Question: I'm developing a simple application with CakePhp, and need some help on creating a multi-record edit form using some related data.
The application I'm developing is pretty straightforward, its main purpose is managing students records: updating, deleting, changing a student from one group to another, the usual suspects.
The relevant tables of the database are:
= (, teacher, classroom, etc)
=(, , since, until)
= (, name, last_name, etc)
= (, assitance, date)
(, , meta_information )
As you might have gathered from the tables above, the application is supposed to aid in recording assitance. Which is where I'm having some issues.
What I want to do is this:
- - - Register assitance should redirect to a view in wich for every student belonging to that group, the user can see the student's assitance, edit them, and save. Something like this:
In which stands for "Absent" and for "Present" and the user can edit everyone, and the save.
I just don't know how to go about that? How do I manage that? I've managed to create a multi-edit form for the assitance, but adding the related data is a pain, I don't know if I should query the students from the groups controllers and then pass that to the action to register assitance, or manage all the logic inside the assitance controller?
Any help would be great,
thanks!
Edit: Here's the output of '$this->Student->find('first');'
'''
Array (
[Alumno] => Array (
[id] => 14
[tipo] => dni
[dni] => <PHONE>
[apellido] => COQUITO
[nombre] => Pepe
[carrera] => Composicion Musical
[creado] => 2011-01-08 17:59:00
[modificado] => 2011-01-08 17:59:00
)
)
'''
The output is in spanish. = Student, = first name, = last_name.
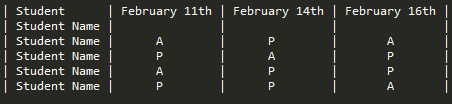
Answer: Well, I managed to find a solution to this. I was waiting to see if anyone found something better, as I'm pretty sure my solution is far from the best, but here it goes, in case someone finds this question in the future.
My issue was that I needed, for every group I selected to register assitance:
1. Every student that belonged to that group
2. All the assitances of the students belonging to that group
Now, in order to make use of the <URL>, I needed '$this->data' to have ann array like this:
'''
Array
(
[Assitance] => Array
(
[5] => Array
(
[id] => 5
[date] => 2011-01-09
[assitance] => A
[updated] => 2011-01-16 21:32:00
[created] => 2011-01-16 21:32:00
)
[6] => Array
(
[id] => 6
[date] => 2011-03-09
[assitance] => A
[updated] => 2011-01-16 21:32:00
[created] => 2011-01-16 21:32:00
)
)
)
'''
at the same time, though, I needed , to be able to loop trough them, and display the edit forms for every assitance in a table like the one in the question:

What I ended up doing is this
1. First, I query all the students belonging to the selected group.
2. For each student get all his/her assitances .
so, for each student, I ended up having an array like this:
'''
Array
(
[Student] => Array
(
[id] => 12
[last_name] => LASARTE
[name] => Julia
[created] => 2011-01-08 16:35:00
[updated] => 2011-01-08 16:35:00
[assitance] => Array
(
[0] => Array
(
[Assitance] => Array
(
[id] => 4
[date] => 2011-01-09
[assitance] => z
[updated] => 2011-01-16 20:51:00
[created] => 2011-01-16 20:51:00
)
[assitance_studenty] => Array
(
[id] => 2
[student_id] => 12
[assitance_id] => 4
[comision] => 0
)
)
)
)
)
)
'''
Now, with that, I have the information I need in order to display the table and create the forms, but I still need the assitances data in '$this->data', so the form helper can create the from displaying the correct information, and afterwars, saveAll() updates the rows in the database correctly.
What I needed to do was turn the array of '$students' into an structure like the one at the beginning of the post. Enter the <URL>:
'''
$formated_students = Set::combine($students, '{n}.students.id', '{n}.students');
$assitance = Set::extract('/presentes/Assistance', $formated_students);
$this->data['Assistance'] = Set::combine($assistance, '{n}.Assistance.id', '{n}.Assistance');
'''
I'm pretty sure the first to lines (formating the students array in order to extract the assitance) can be done with just one 'Set::extract' or 'Set::classicExtract', but this worked and regular expressions are really not my thing, so.
After that, It's just a matter of looping trough the data and making the table:
'''
<?php
echo $form->create('Assistance', array('url' => array('controller' => 'Comisions', 'action' => 'register_assitance')));
foreach ($students as $student) { ?>
<tr><td>><?php echo $student['students']['last_name'].", ".$student['students']['name']; ?></td>
<?php foreach ($student['students']['assitance'] as $asstiance) { ?>
<td><?php echo $form->input('Assistance.'.$assitance['Assistance']['id'].'.id');
echo $form->input('Assistance.'.$assitance['Assistance']['id'].'.assistance', array( 'label' => false, 'size' => 1)) ?></td>
<?php } ?>
</tr>
<?php } ?>
'''